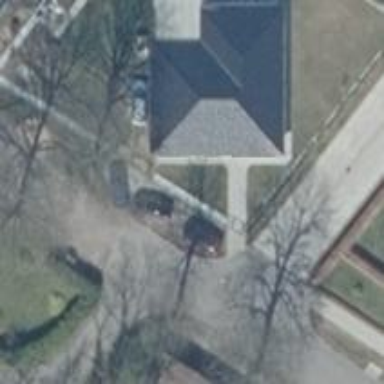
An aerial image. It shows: Residential road with dirt surface.